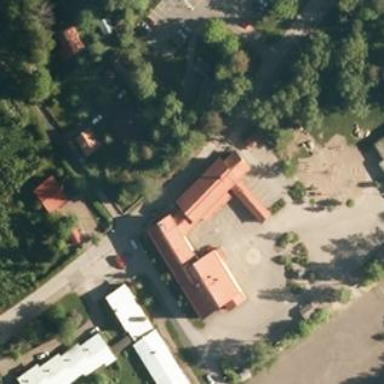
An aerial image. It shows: School building.